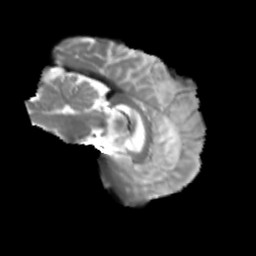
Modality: T2w
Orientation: sagittal
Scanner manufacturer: siemens
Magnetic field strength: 3 T
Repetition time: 4 s
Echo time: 0.0594 s